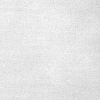
Atmospheric dust classification: dusty